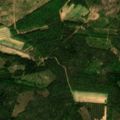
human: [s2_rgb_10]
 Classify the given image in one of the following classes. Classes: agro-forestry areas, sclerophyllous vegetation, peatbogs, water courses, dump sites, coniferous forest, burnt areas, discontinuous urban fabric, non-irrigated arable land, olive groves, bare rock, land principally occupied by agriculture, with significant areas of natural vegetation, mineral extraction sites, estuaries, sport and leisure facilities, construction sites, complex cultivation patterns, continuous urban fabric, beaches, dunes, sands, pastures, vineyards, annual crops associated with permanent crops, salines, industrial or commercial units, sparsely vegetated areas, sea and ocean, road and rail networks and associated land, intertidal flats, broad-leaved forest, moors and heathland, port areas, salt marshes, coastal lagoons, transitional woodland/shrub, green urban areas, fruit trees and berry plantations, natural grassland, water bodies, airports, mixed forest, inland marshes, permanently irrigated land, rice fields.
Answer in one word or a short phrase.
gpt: coniferous forest, mixed forest, transitional woodland/shrub